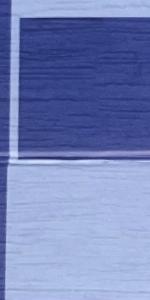
Label: Empty